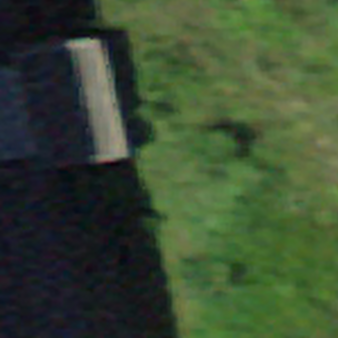
Label: other